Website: ulta-beauty
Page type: store-pickup
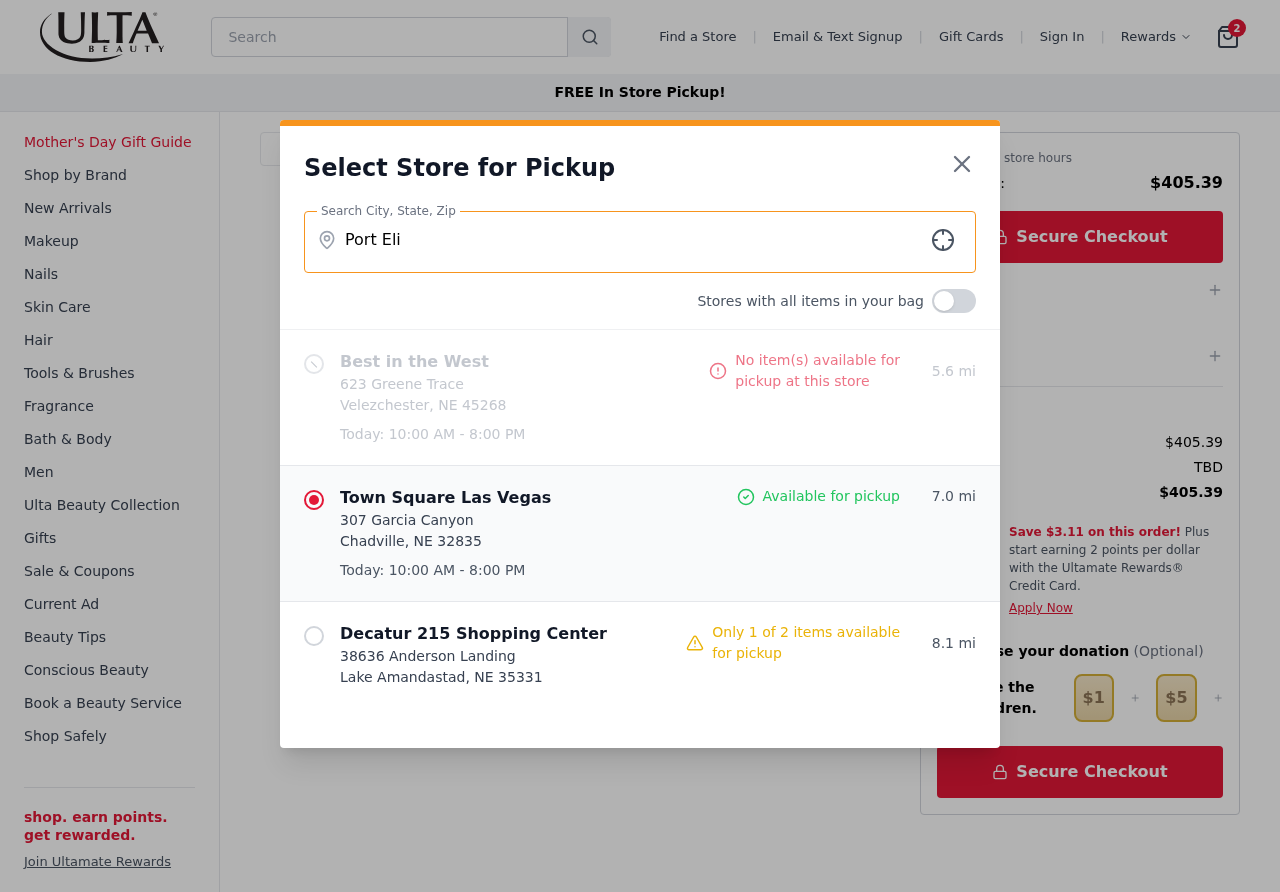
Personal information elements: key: PII_CITY
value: Port Elizabeth
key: PII_LOCATION1_CITY_STATE_ZIP
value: Velezchester, NE 45268
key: PII_LOCATION1_NAME
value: Best in the West
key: PII_LOCATION1_STREET
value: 623 Greene Trace
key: PII_LOCATION2_CITY_STATE_ZIP
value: Chadville, NE 32835
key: PII_LOCATION2_NAME
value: Town Square Las Vegas
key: PII_LOCATION2_STREET
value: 307 Garcia Canyon
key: PII_LOCATION3_CITY_STATE_ZIP
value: Lake Amandastad, NE 35331
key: PII_LOCATION3_NAME
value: Decatur 215 Shopping Center
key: PII_LOCATION3_STREET
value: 38636 Anderson Landing
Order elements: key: ORDER_NUM_ITEMS
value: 2
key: ORDER_TOTAL
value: $405.39
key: ORDER_SUBTOTAL
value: $405.39
Search elements: key: HEADER_SEARCH
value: Search
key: SEARCH_STORE_LOCATION
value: Port Elizabeth